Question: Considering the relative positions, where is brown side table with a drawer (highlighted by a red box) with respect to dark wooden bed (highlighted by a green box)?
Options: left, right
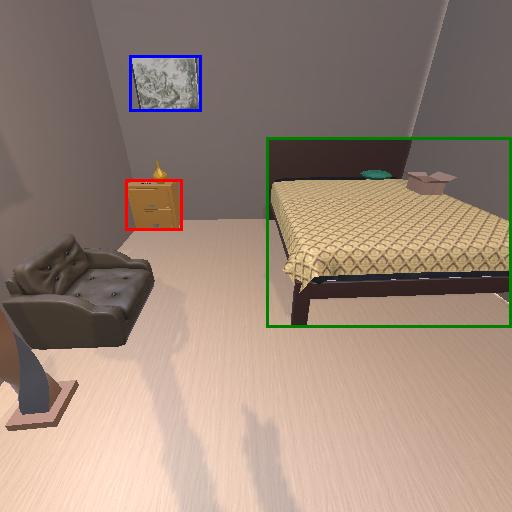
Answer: left